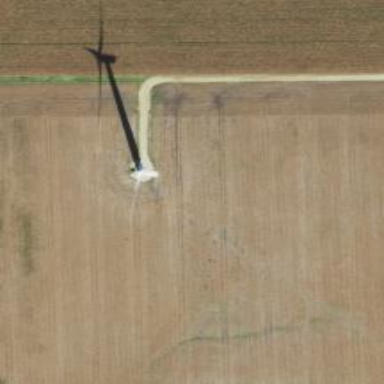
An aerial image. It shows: Wind generator powered by horizontal-axis wind turbine.